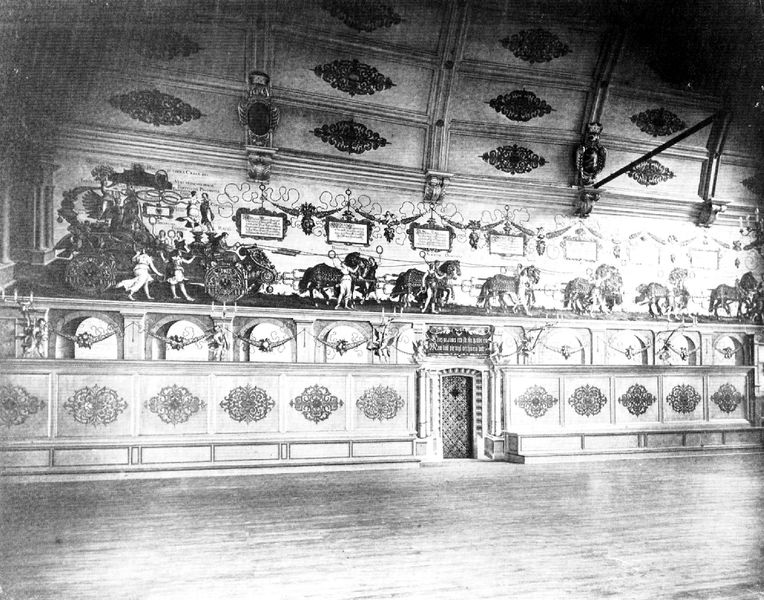
Titel: Altes Nürnberger Rathaus
Standort: Nürnberg (EU - D - B)
Schlagwörter: frauen, menschen, hell, raum, schwarz, säulen, tür, weiss, schloss, ornament, innenraum, feld, boden, decke, pferd, pferde, reiter, deutschland, zügel, parkett, saal, wagen, dekoration, holzboden, dekor, ornamente, wandmalerei, tor, halle, foto, fotografie, eingang, gang, gewölbe, burg, bayern, palast, holzdecke, bänke, girlanden, portal, villa, residenz, kassetten, kassettendecke, fresko, karl, streitwagen, gespann, triumphzug, aufnahme, vertäfelung, kassette, maximilian, ausstattung, tafeln, triumphwagen, bildfelder, habsburger, bildfeld, 1530